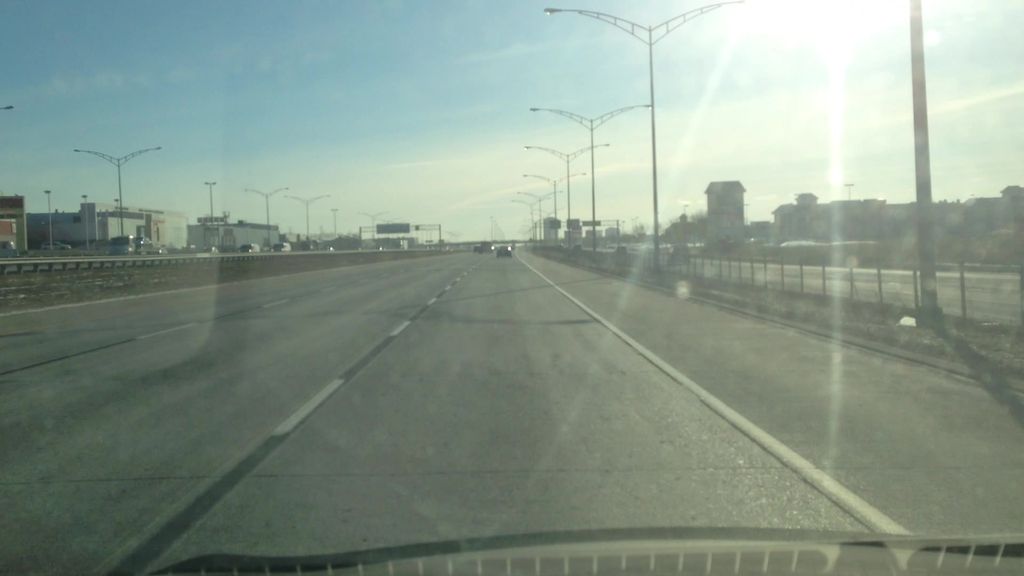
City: montreal